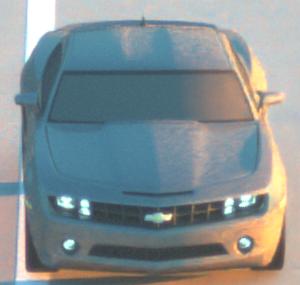
Make: Chevrolet
Model: Camaro Cabriolet 6.2 V8
Detailed model: Camaro (V) Coupé
Model produced from: 2011/09
Model produced until: 2014/02
Doors: 2
Color: gray
Road condition: dry road
Daytime: sunrise or sunset
Contrast: medium contrast